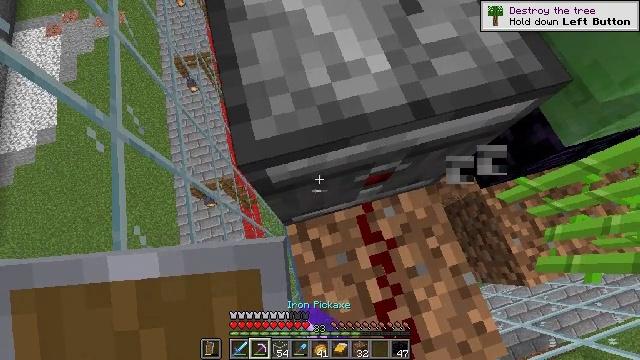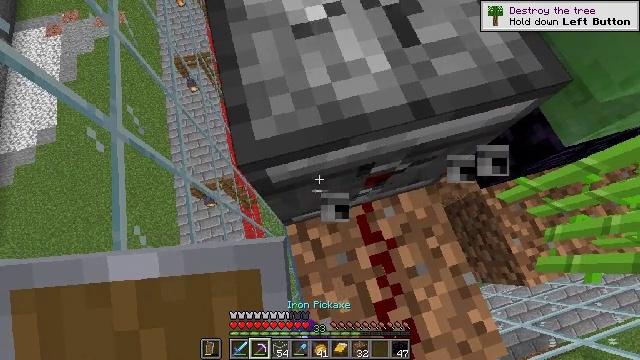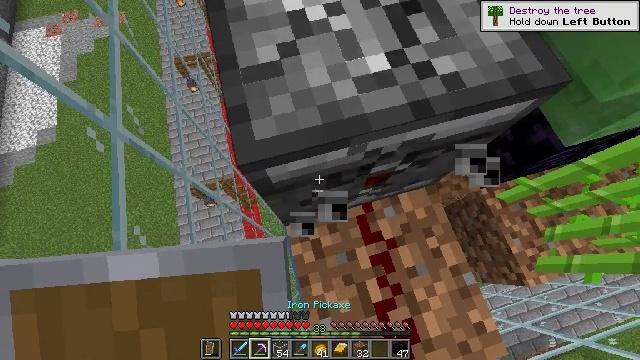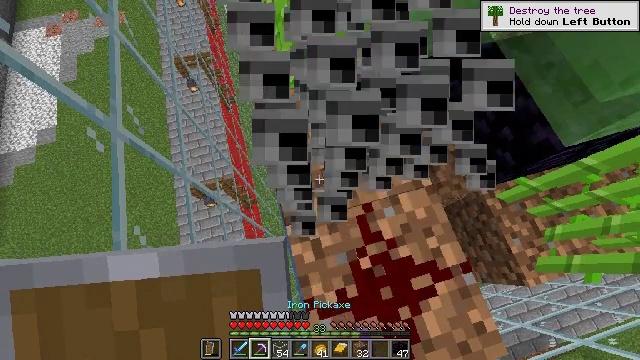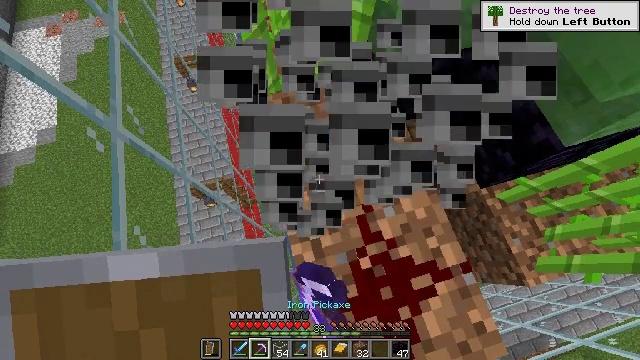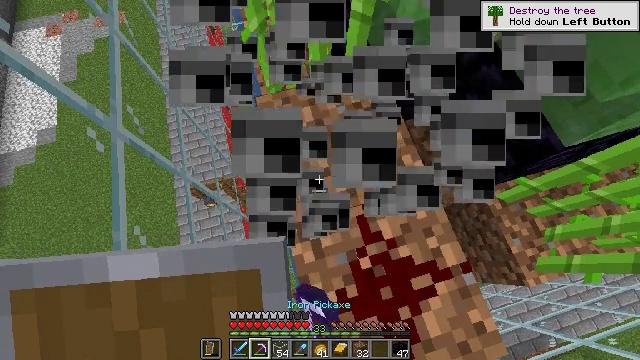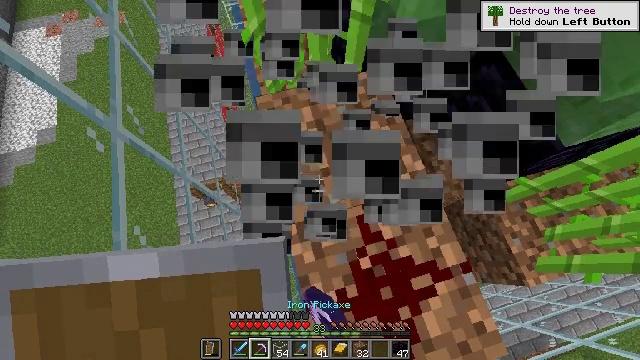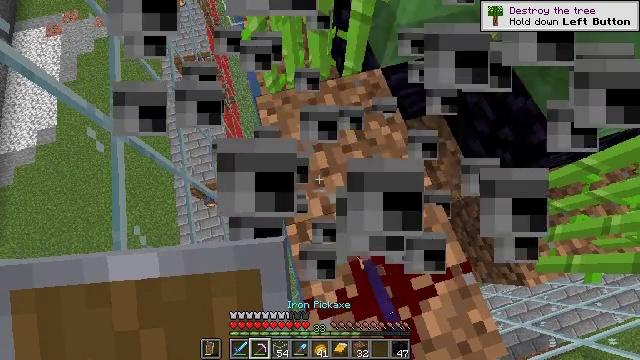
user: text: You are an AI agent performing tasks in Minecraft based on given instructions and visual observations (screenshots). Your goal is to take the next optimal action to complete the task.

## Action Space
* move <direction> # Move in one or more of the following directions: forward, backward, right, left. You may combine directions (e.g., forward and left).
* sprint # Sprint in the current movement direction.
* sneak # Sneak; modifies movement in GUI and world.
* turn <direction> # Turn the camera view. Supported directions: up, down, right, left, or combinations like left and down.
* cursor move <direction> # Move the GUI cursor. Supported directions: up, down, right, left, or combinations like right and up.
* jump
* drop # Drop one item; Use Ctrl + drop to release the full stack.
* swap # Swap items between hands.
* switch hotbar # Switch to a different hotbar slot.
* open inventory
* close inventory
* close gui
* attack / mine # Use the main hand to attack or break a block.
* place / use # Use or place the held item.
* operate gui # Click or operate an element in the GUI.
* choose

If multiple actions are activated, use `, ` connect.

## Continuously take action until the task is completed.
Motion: motion action
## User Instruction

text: Mine the observer block.
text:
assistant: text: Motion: attack / mine
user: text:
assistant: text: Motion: attack / mine
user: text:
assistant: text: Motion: attack / mine
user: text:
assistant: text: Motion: no_op
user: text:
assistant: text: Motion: no_op
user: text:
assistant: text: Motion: no_op
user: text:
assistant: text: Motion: no_op
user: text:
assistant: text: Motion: no_op